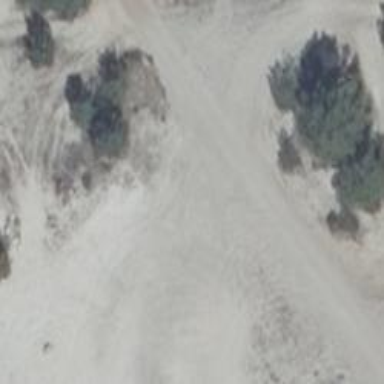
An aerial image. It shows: Sandy track with grade 4 tracktype.